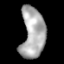
Tissue: lung
Cell type: Epithelial cells
Senescence score: 0.1881
Nuclear area (px): 1174
Mean DAPI intensity: 171.057